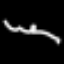
Label: squiggle